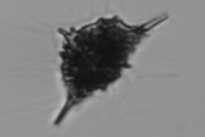
Label: Dictyocha